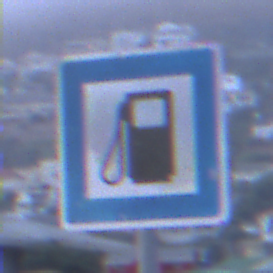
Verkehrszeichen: Tankstelle
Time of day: SunriseSunset
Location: Outdoor (Urban)
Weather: Overcast
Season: NotSpecified
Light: Natural